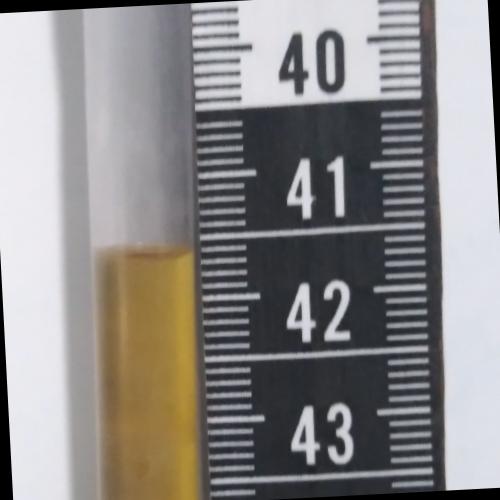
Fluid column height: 41.6 cm